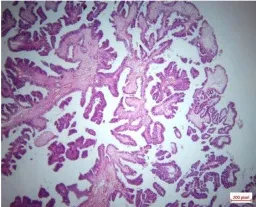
Histology H&E:. Serous papillary tumor: complex papillary structures lined by columnar cells (high magnification).
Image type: pathology (h&e)